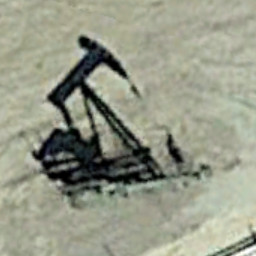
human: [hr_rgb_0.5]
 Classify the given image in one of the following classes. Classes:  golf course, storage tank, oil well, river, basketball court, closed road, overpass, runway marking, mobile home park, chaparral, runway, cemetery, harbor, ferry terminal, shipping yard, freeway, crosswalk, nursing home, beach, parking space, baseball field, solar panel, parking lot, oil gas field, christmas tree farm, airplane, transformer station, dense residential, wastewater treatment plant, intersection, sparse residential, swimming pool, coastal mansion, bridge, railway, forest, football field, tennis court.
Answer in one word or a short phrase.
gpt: oil well